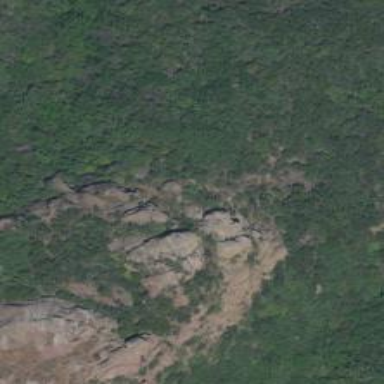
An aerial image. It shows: Landscape dominated by bare rock.